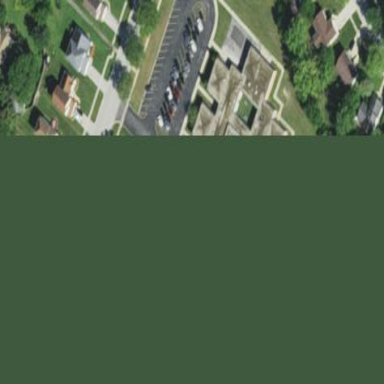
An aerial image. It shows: School.